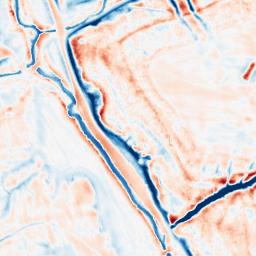
Category: edge_preserving
Decomposition family: bilateral
Decomposition parameters: d: 21
sigma_color: 150
sigma_space: 150
Upsampling method: bilinear
Upsampling parameters: scale: 8
Upsampling scale: 8